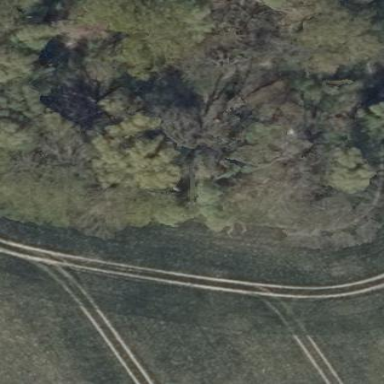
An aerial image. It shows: Deciduous broadleaved woodland.